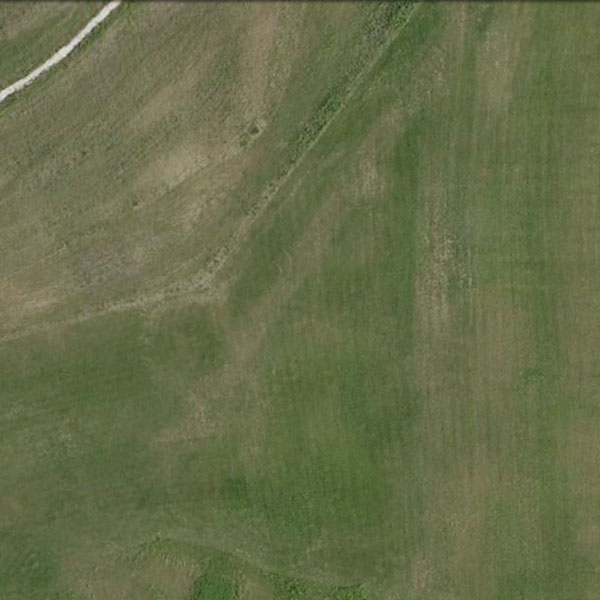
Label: Meadow